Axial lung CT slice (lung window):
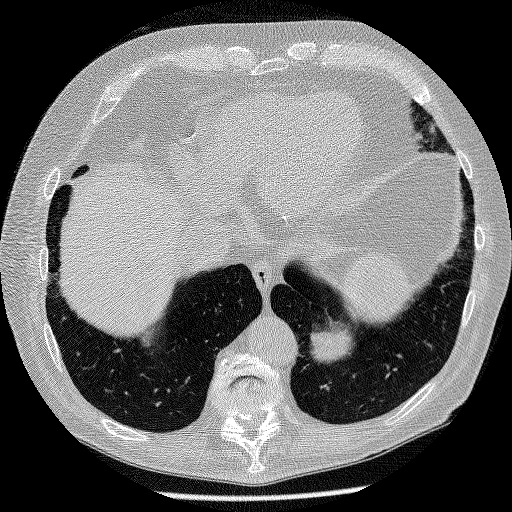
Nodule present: no